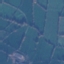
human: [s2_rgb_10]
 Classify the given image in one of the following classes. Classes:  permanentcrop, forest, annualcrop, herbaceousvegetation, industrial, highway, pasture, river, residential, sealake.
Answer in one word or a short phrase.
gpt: Pasture